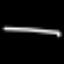
Label: line